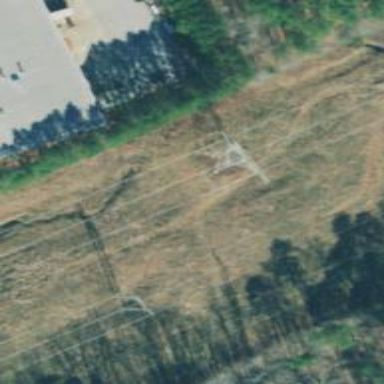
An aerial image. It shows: Lattice structure tower used for power transmission.